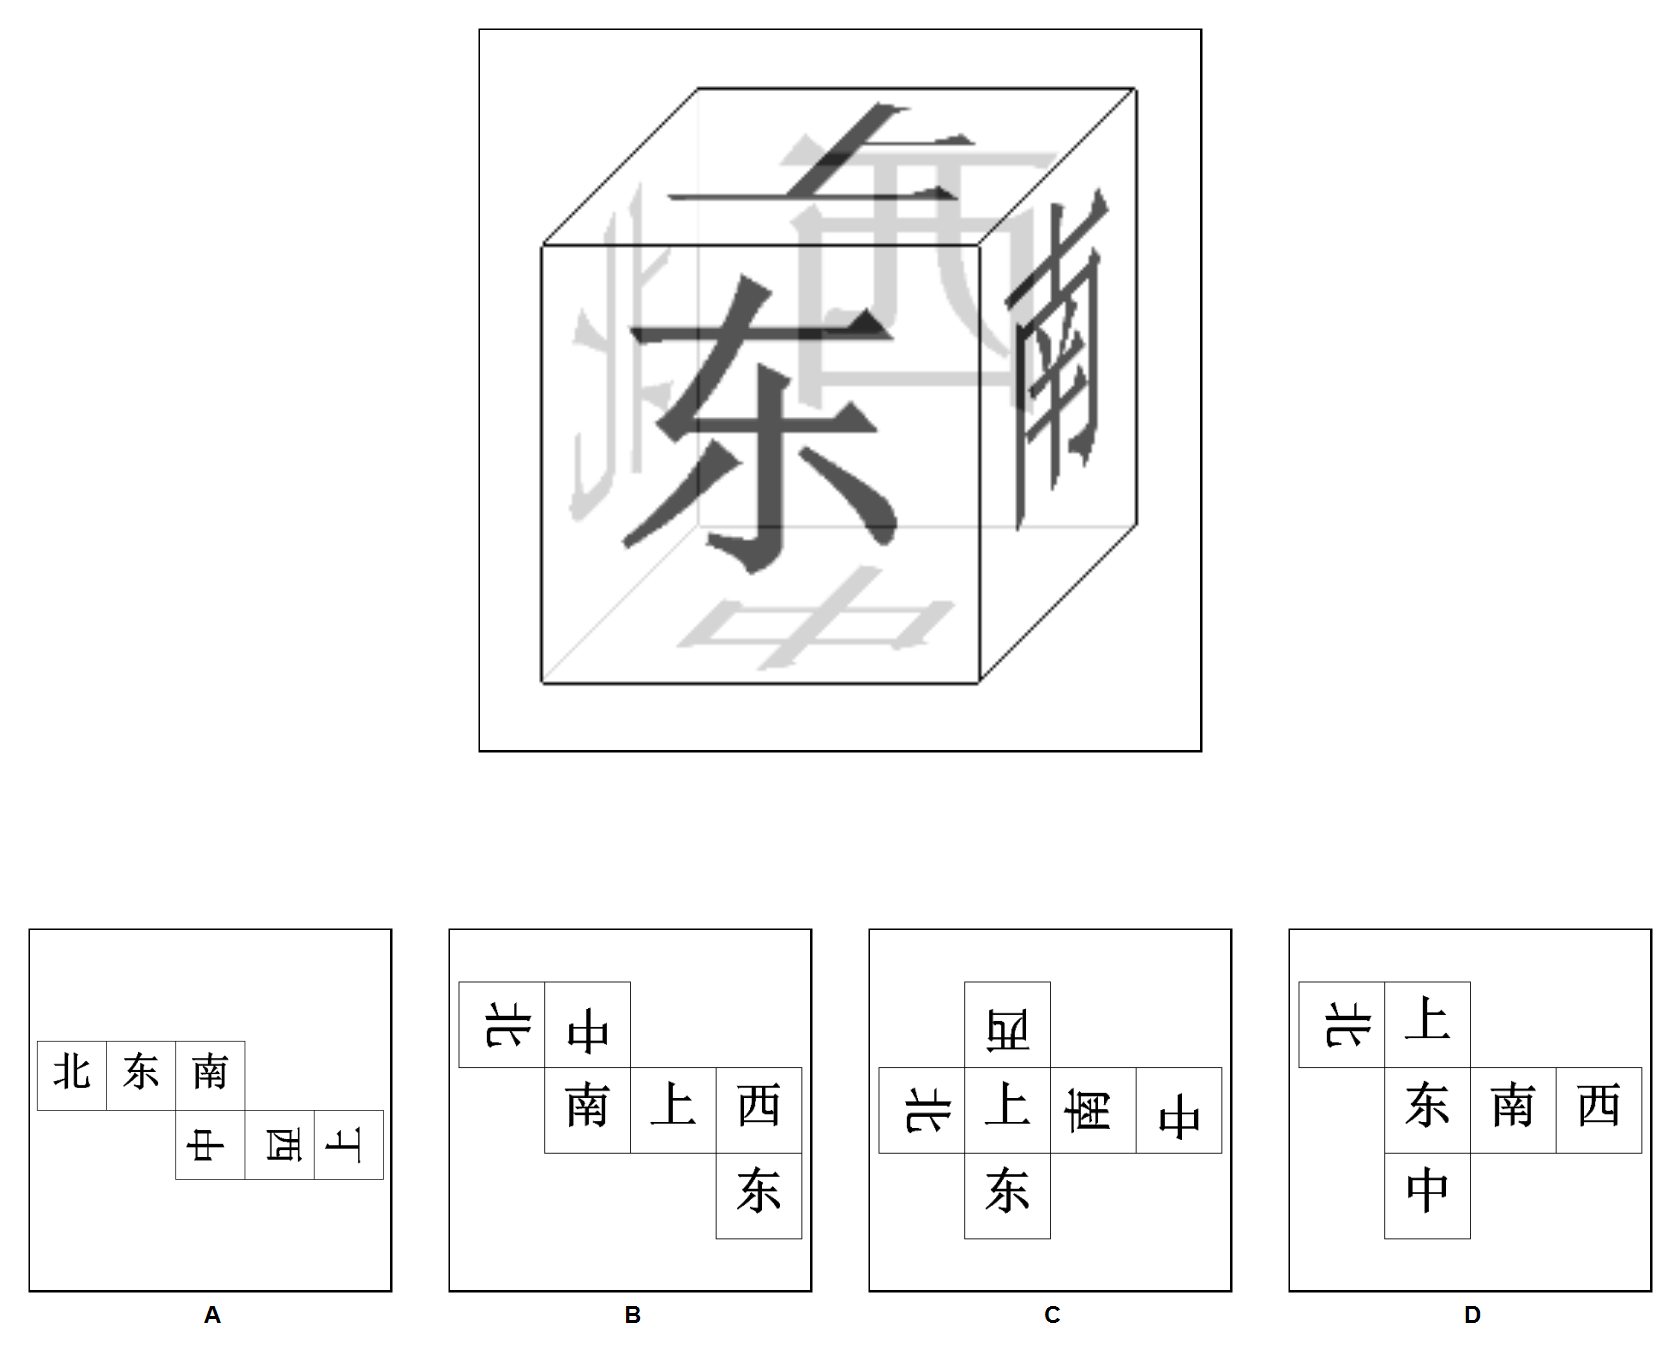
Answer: B